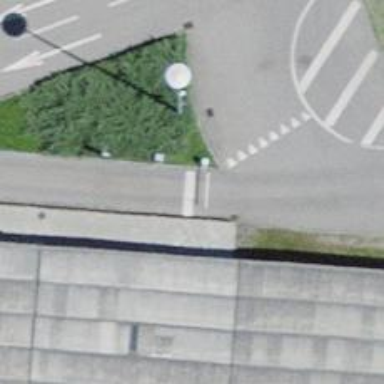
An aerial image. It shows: Lift gate barrier.